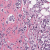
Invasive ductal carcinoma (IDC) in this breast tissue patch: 1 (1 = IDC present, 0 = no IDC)